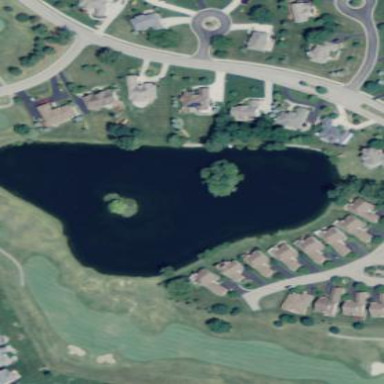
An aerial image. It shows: Pond on golf course designated as lateral water hazard.